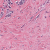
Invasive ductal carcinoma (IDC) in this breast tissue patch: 1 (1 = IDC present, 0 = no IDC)